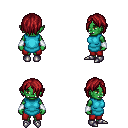
a pixel art fantasy rpg character, female body template, orc, green skin, teal tunic, red pants, brunette bangs hairstyle, white cloth bracers, metal boots, four views (front, back, left, right), 2x2 character sprite sheet, small pixel art, hard edges, no anti-aliasing